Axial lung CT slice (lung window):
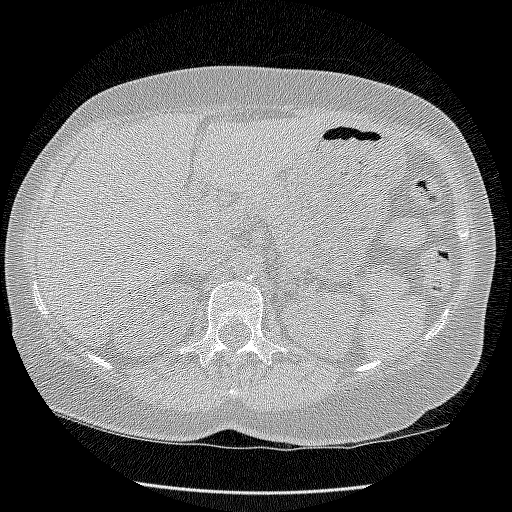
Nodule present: no